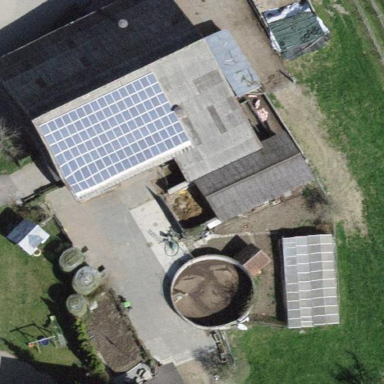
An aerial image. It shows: Farmyard area.